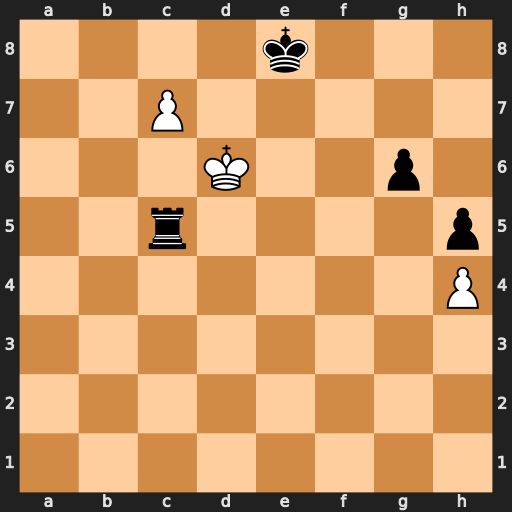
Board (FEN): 4k3/2P5/3K2p1/2r4p/7P/8/8/8
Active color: w
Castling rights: -
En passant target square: -
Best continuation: Kxc5 Kd7 Kb6